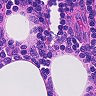
Metastatic tissue present: no